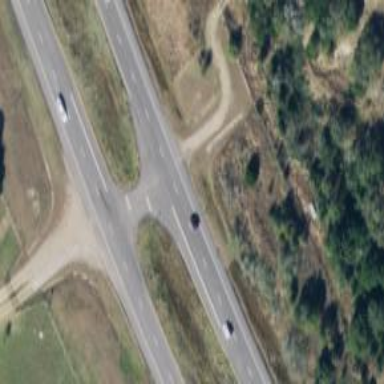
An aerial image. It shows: Asphalt trunk link road.